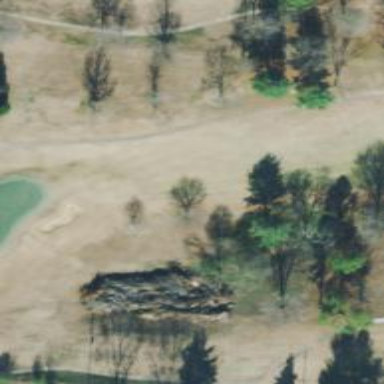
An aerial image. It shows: Golf hole.